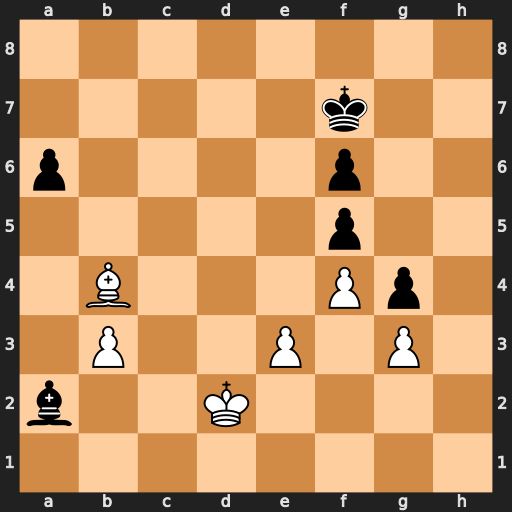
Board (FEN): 8/5k2/p4p2/5p2/1B3Pp1/1P2P1P1/b2K4/8
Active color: w
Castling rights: -
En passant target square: -
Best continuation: Kc2 Bb1+ Kxb1